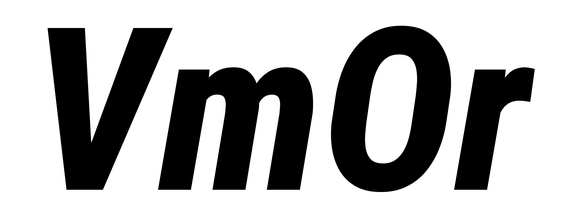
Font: Roboto-Italic_Condensed_ExtraBold_Italic